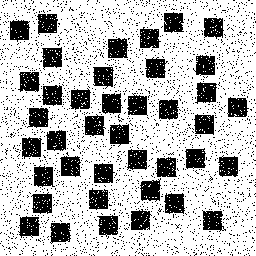
Squares: 40
Triangles: 0
Stars: 0
Total shapes: 40